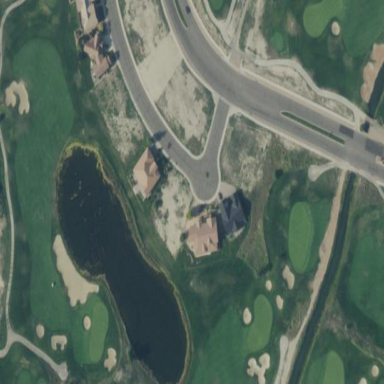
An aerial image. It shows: Lake serving as water hazard on golf course.